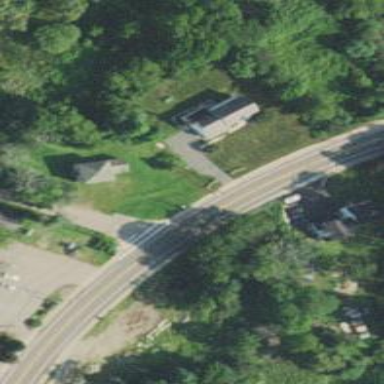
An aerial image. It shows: Stop road.